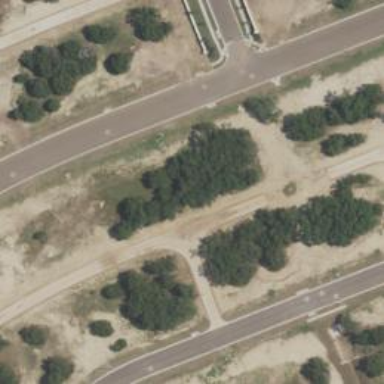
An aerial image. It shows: Alley classified as service road.